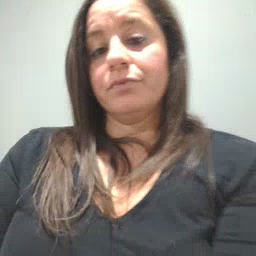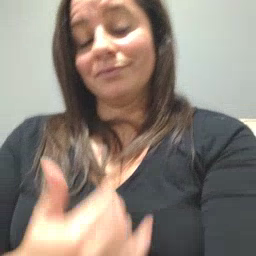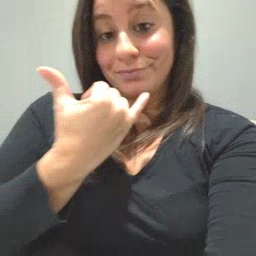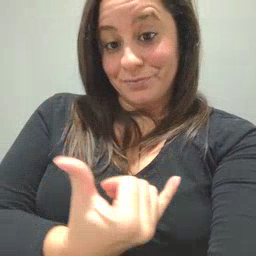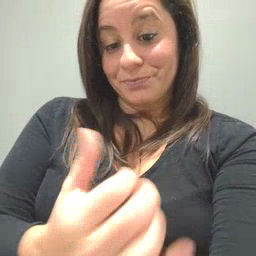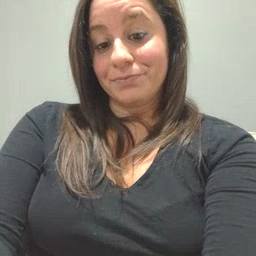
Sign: now